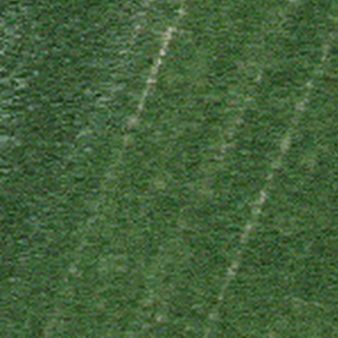
Label: other